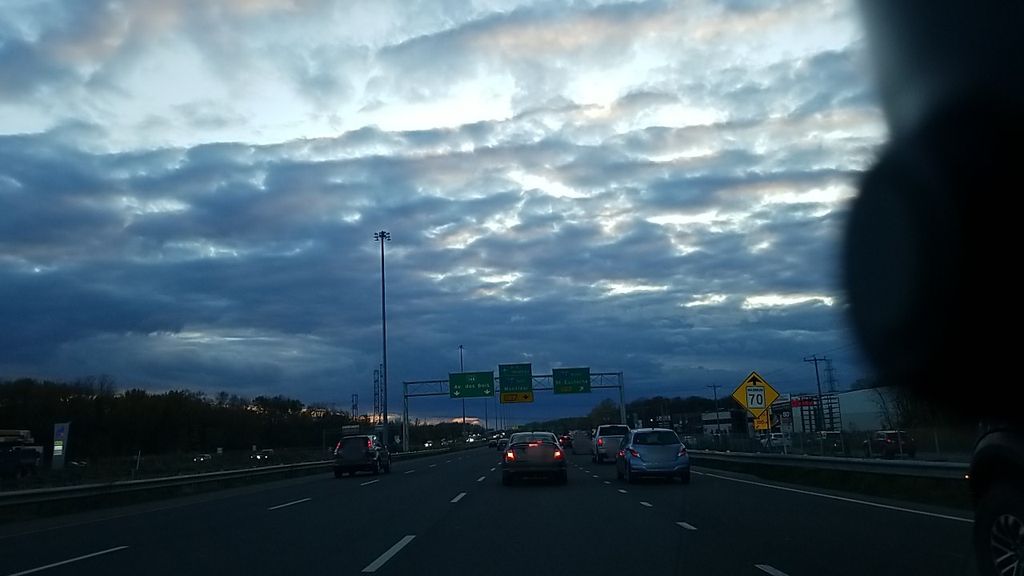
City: montreal